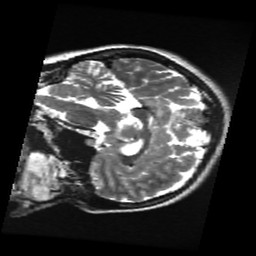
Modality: T2w
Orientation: sagittal
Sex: female
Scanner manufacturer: ge
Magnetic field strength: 3 T
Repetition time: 5 s
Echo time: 0.1019 s